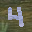
Label: 4